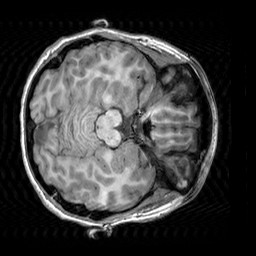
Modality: T1w
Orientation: axial
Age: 27
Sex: female
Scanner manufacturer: siemens
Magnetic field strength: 3 T
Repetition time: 2.3 s
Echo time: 0.00303 s